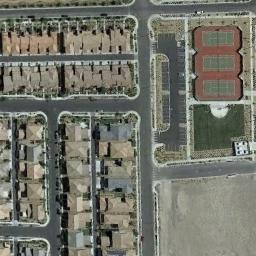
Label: tennis_court